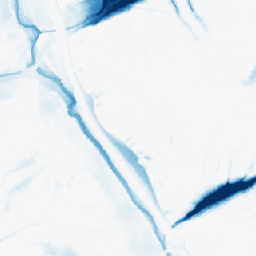
Category: morphological
Decomposition family: morphological
Decomposition parameters: operation: closing
size: 20
Upsampling method: nearest
Upsampling parameters: scale: 8
Upsampling scale: 8